Question: For the past few months I've been working on a phonegap application for a project I'm involved in, attempting to encourage kids to take an interest in the local history and I've just about finished it but, no matter what I try, I can't get the images to display...
I've been writing the app in HTML/CSS/JS using Brackets and it works fine when I test it using the live debugging thing and Edge Inspect but when it comes to building the app with phonegap, the images just don't display.
The code I used to place the images is:
'''
//THE HTML
<img class = "thumbnailImg" src = "img/img1.png">
//THE CSS
.thumbnailImg {
width: 100% !important;
}
'''
The folder with the HTML in it is also the folder with the folder of images in it:
> Options (the HTML folder) > all the html files & img (the image folder)
Inside img, the images are indexed with a respective number, 1 through 13.

If anyone could offer any insight as to why this isn't working, that'd be awesome.
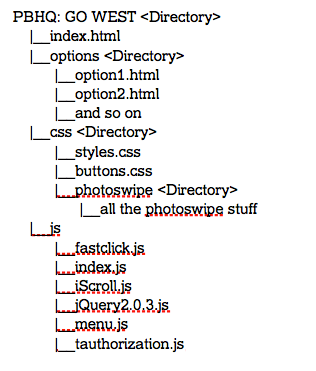
Answer: Blagged a fix by putting a div where the image would be and just setting the background to the image. Not sure why it wasn't working but this seems to have fixed it so yeah. Yay.